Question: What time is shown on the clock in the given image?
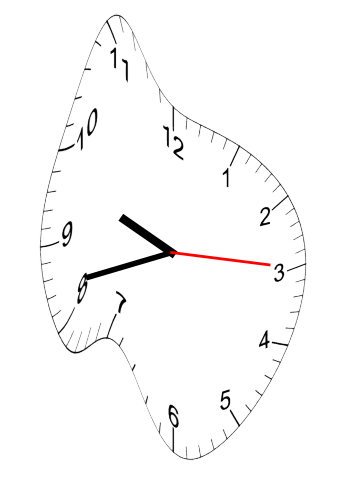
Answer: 09:42:15